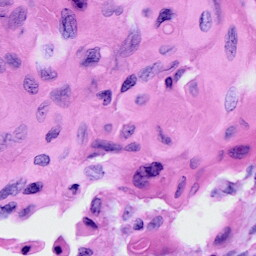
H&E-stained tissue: Cervix